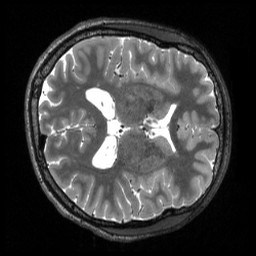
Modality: T2w
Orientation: axial
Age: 20
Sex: male
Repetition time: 3.2 s
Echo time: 0.563 s